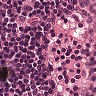
Metastatic tissue present: no